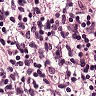
Metastatic tissue present: no